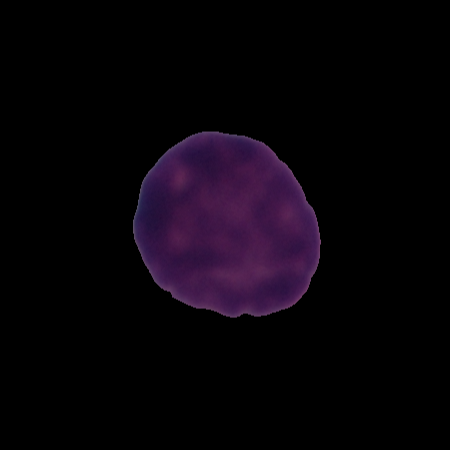
Label: healthy